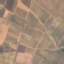
Land use / land cover: PermanentCrop